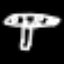
Label: mushroom